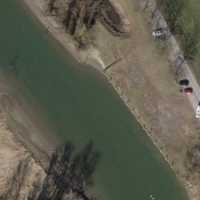
EUNIS habitat code: 15
Species observed at this site:
Chroicocephalus ridibundus
Castor fiber
Anas platyrhynchos
Hirundo rustica
Turdus merula